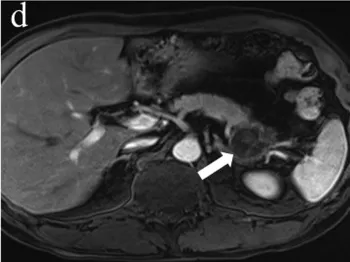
D. Enhanced MRI showed high signal intensity in the cystic wall and septa and low signal intensity of the cystic contents (arrow).
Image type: radiology (mri)